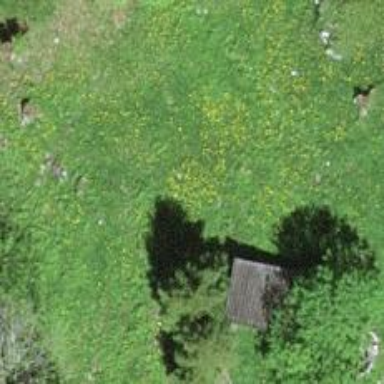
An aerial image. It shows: Wilderness hut for tourism.